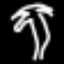
Label: palm tree